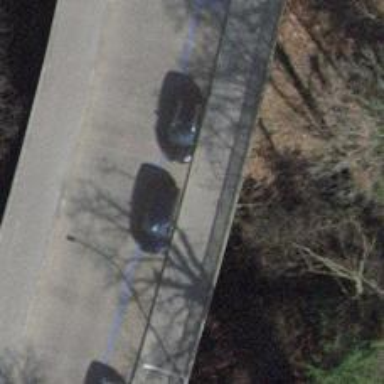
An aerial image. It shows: Asphalt footway with sidewalk on bridge.